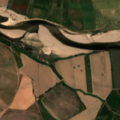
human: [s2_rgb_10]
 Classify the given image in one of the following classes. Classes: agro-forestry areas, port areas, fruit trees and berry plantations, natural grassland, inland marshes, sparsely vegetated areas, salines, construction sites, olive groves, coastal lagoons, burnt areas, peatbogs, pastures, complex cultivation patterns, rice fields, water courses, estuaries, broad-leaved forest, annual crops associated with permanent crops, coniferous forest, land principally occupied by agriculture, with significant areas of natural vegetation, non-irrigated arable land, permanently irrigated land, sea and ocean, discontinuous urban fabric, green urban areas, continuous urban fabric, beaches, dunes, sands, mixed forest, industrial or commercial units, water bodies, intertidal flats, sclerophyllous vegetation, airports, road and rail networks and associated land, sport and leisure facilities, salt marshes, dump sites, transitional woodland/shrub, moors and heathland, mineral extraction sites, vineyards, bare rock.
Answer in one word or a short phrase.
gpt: permanently irrigated land, olive groves, water courses